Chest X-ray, PA view. Patient: 73 years old, sex M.
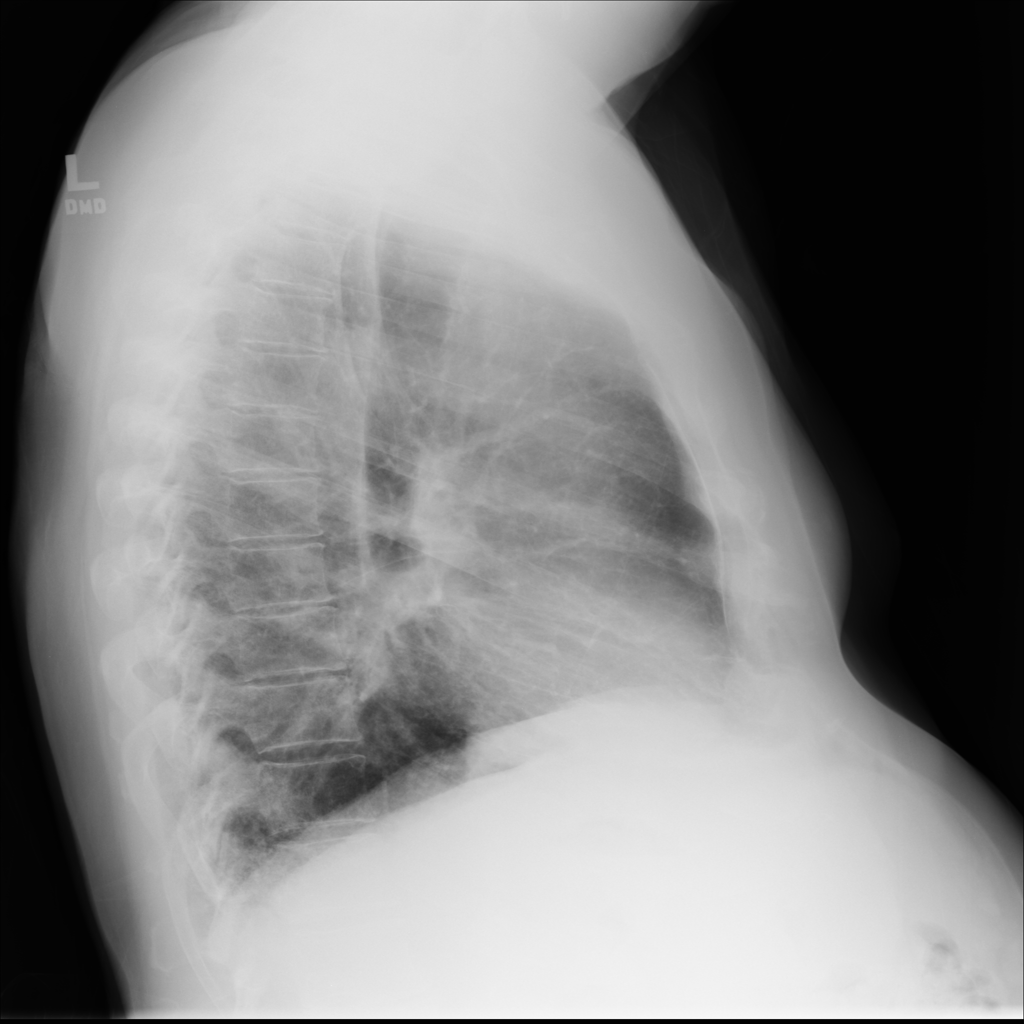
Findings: No Finding